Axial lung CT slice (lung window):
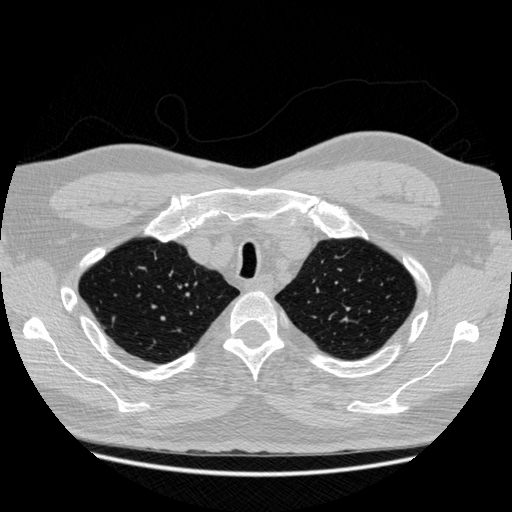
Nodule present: no